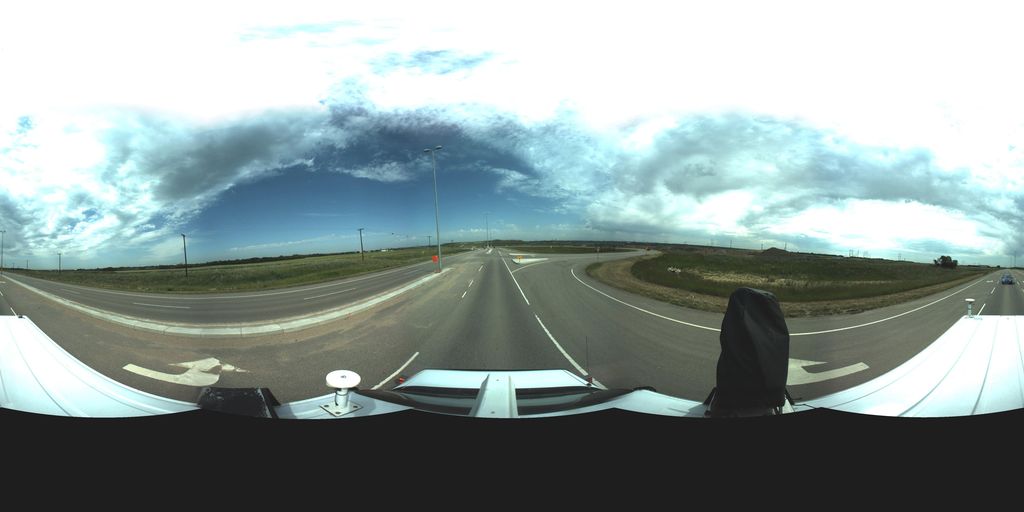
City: saskatoon